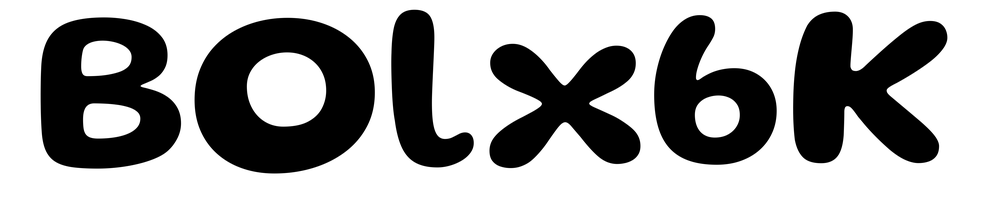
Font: Gluten_SemiBold